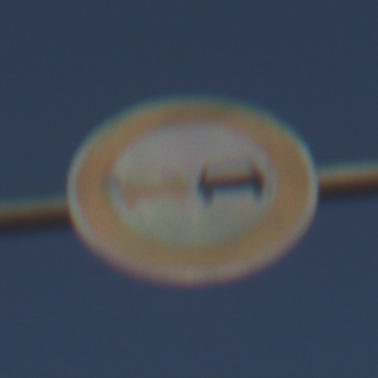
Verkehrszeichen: Ueberholverbot
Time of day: SunriseSunset
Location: Outdoor (Urban)
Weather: Clear
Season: NotSpecified
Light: Natural